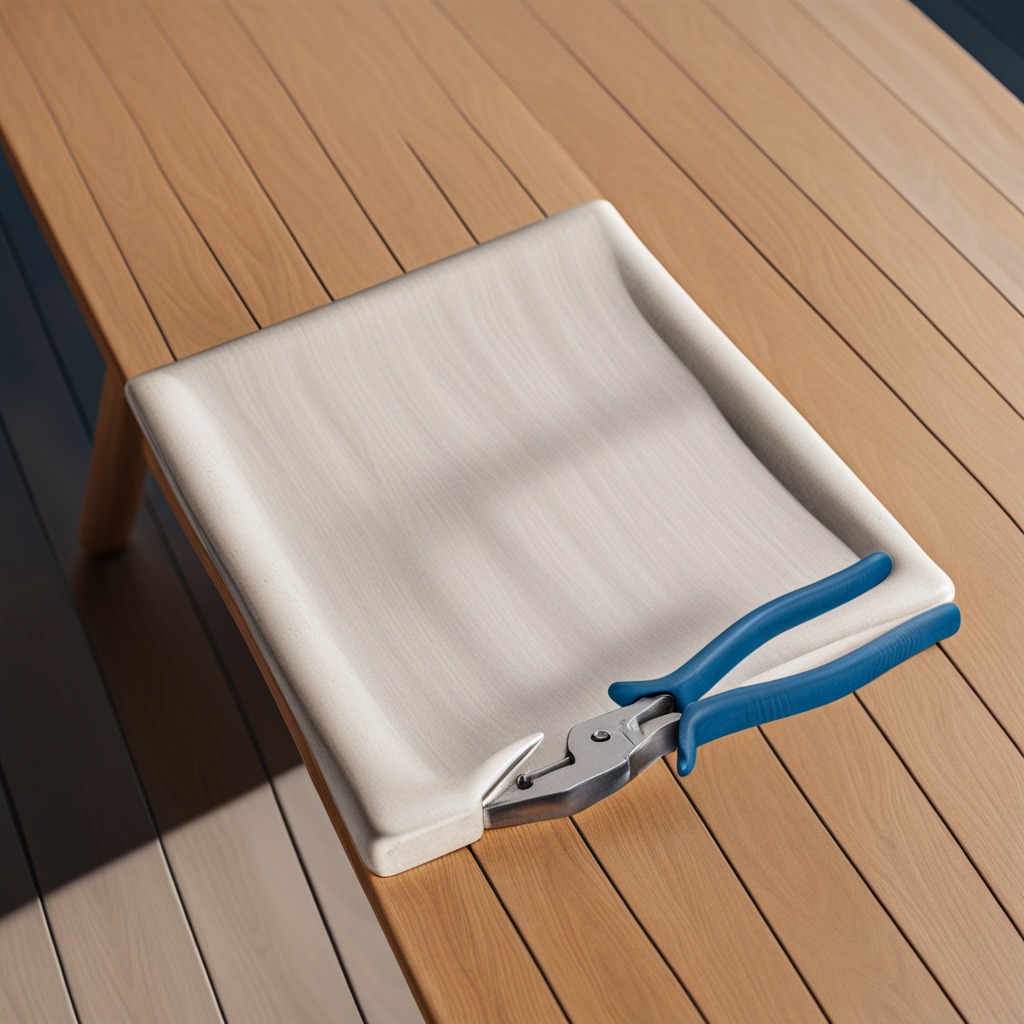
A plier lying on the wooden table in an outdoor workshop during daytime bright natural light soft shadows worn but beneath the cloth.